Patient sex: M
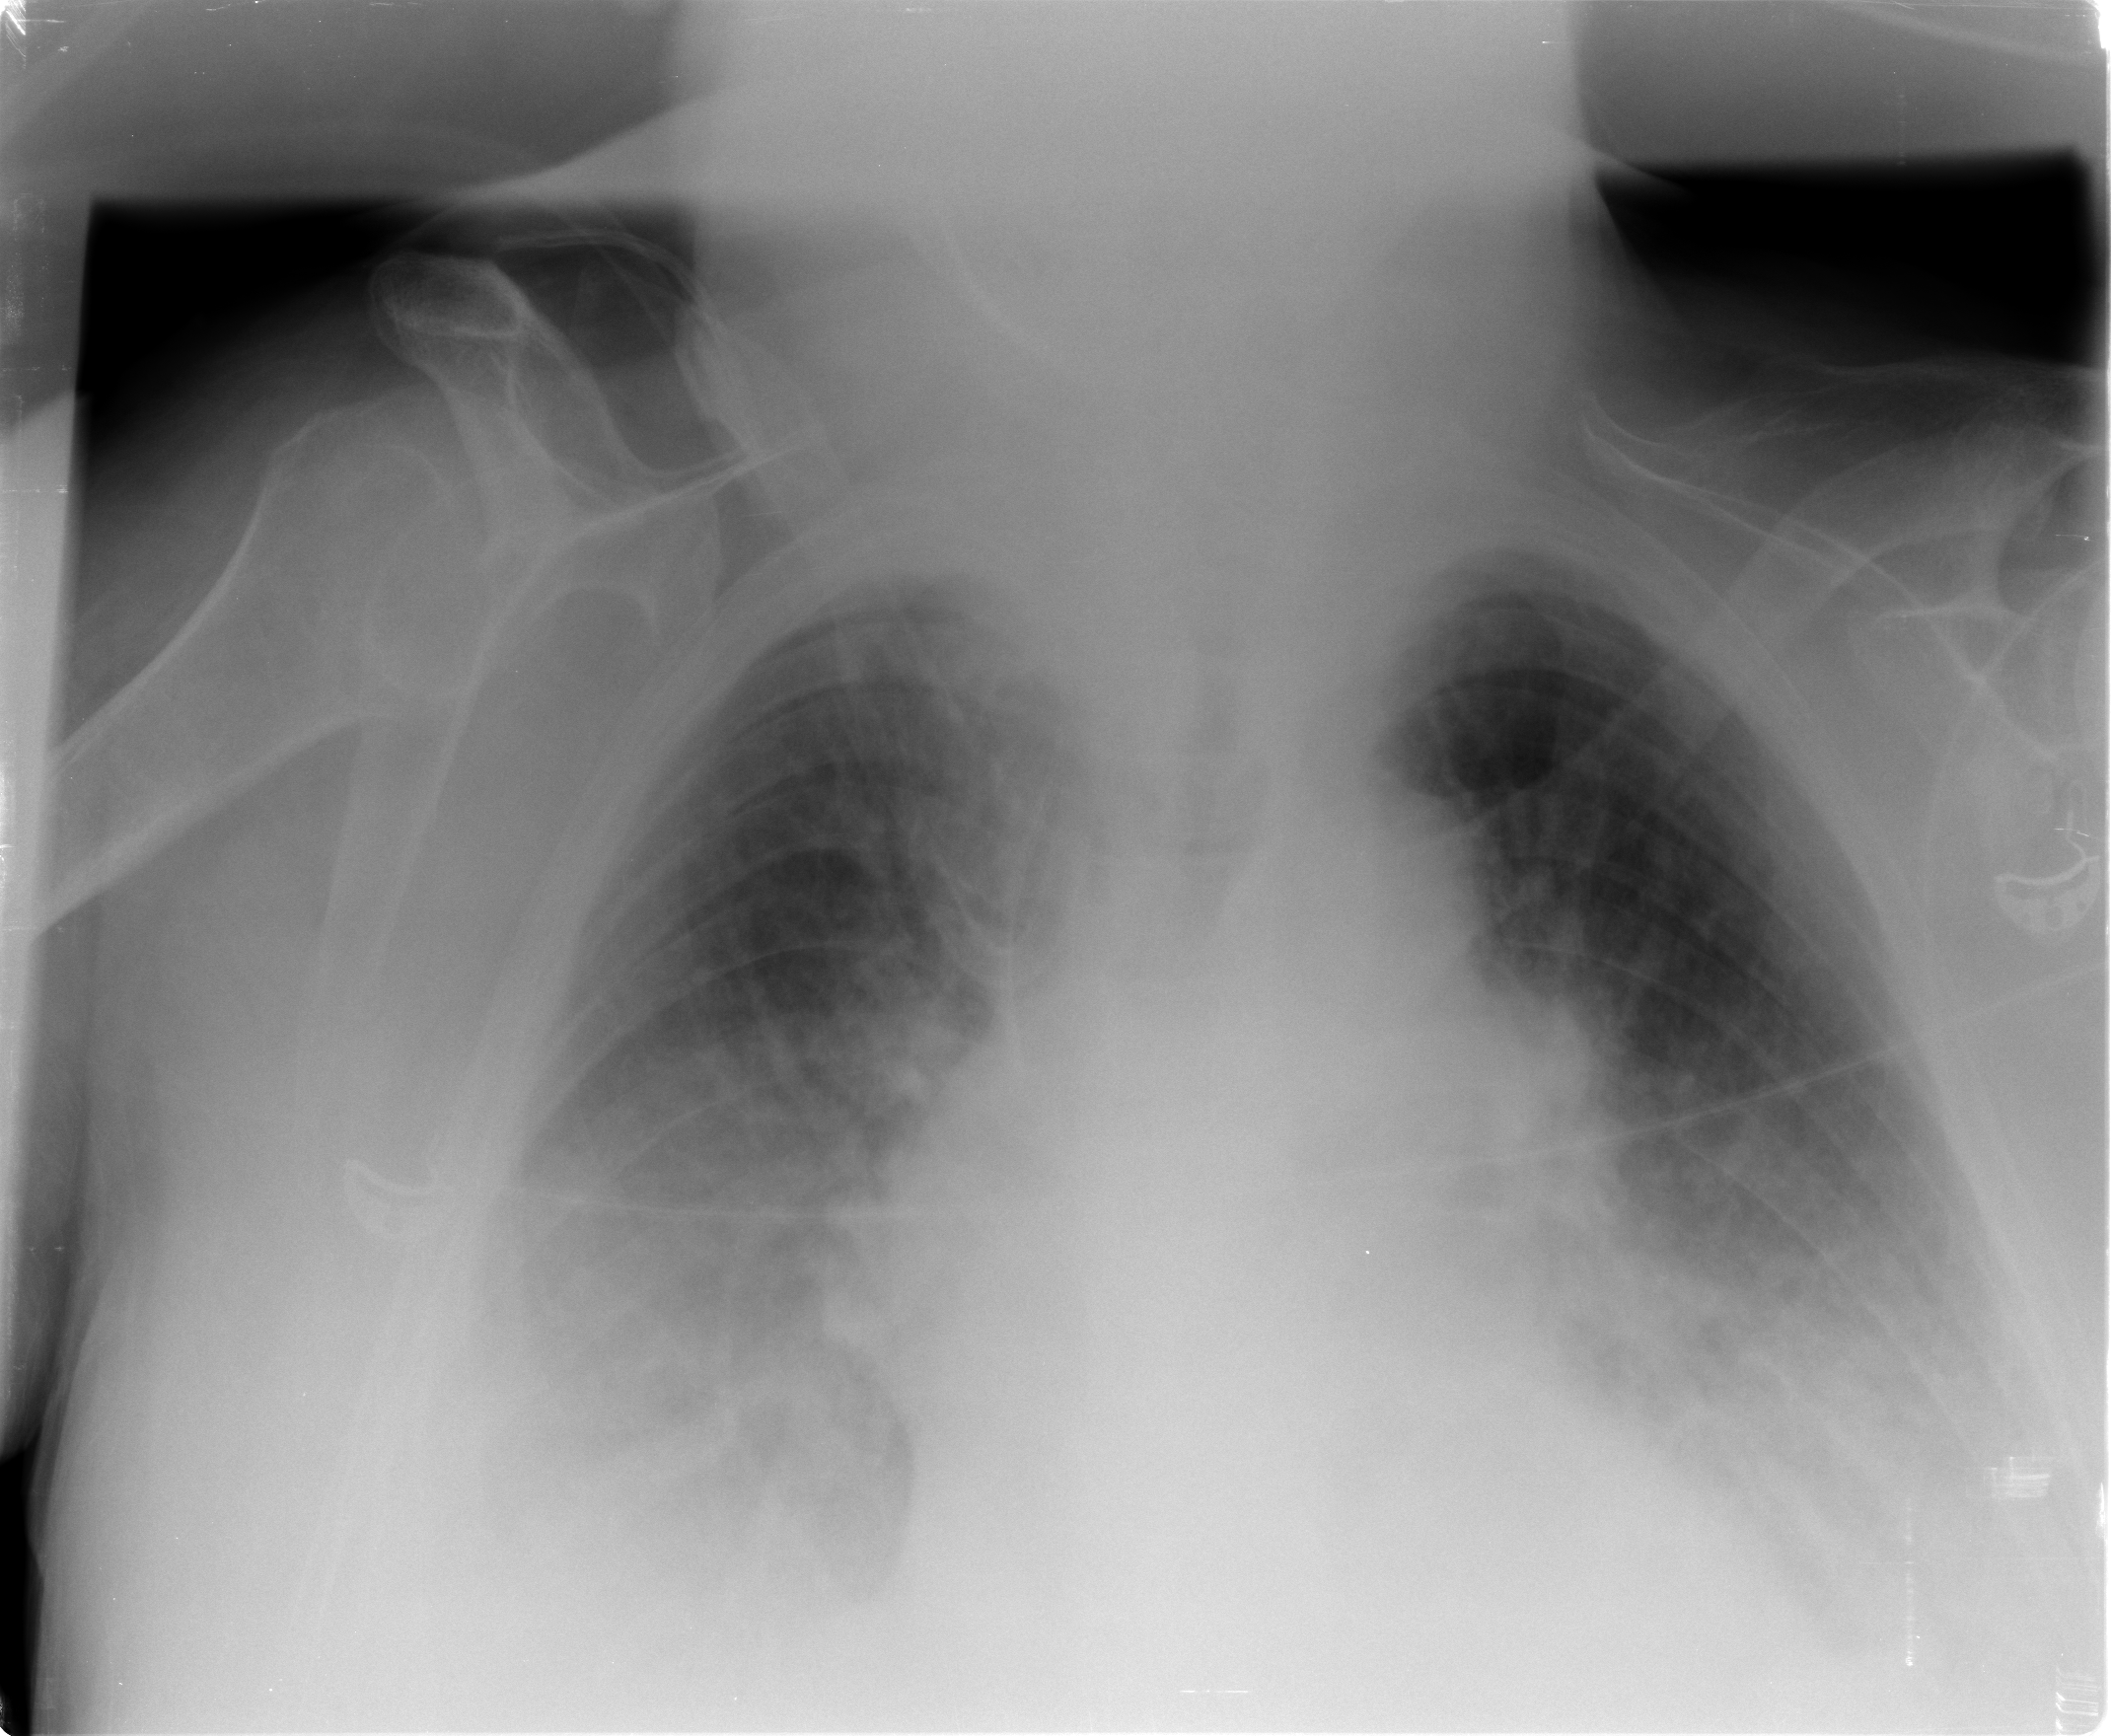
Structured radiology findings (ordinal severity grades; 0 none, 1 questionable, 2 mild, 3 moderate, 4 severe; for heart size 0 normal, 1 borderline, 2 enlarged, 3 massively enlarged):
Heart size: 1
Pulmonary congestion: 4
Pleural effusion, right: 3
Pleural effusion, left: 3
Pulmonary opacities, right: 2
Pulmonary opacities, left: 2
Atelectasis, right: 3
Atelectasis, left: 3